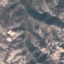
Label: HerbaceousVegetation